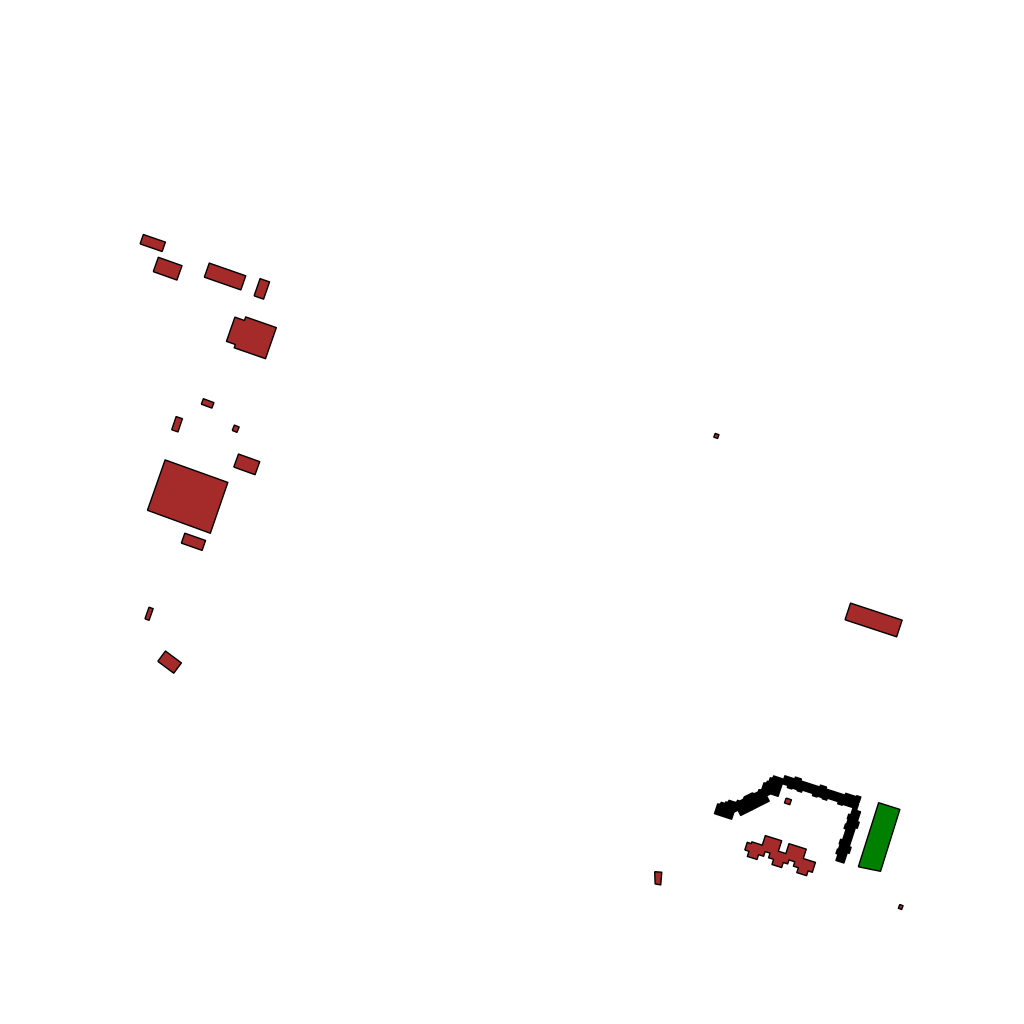
Tags: overhead vector_map, industrial, recreation, residential, special, modern, soviet, high_rise, individual_rise, low_rise, density_1, Building, Facility, Park, 1.0 km²